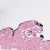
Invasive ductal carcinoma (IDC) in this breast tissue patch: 0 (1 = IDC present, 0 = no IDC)